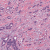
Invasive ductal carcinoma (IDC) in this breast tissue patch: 1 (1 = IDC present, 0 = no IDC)